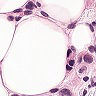
Metastatic tissue present: yes